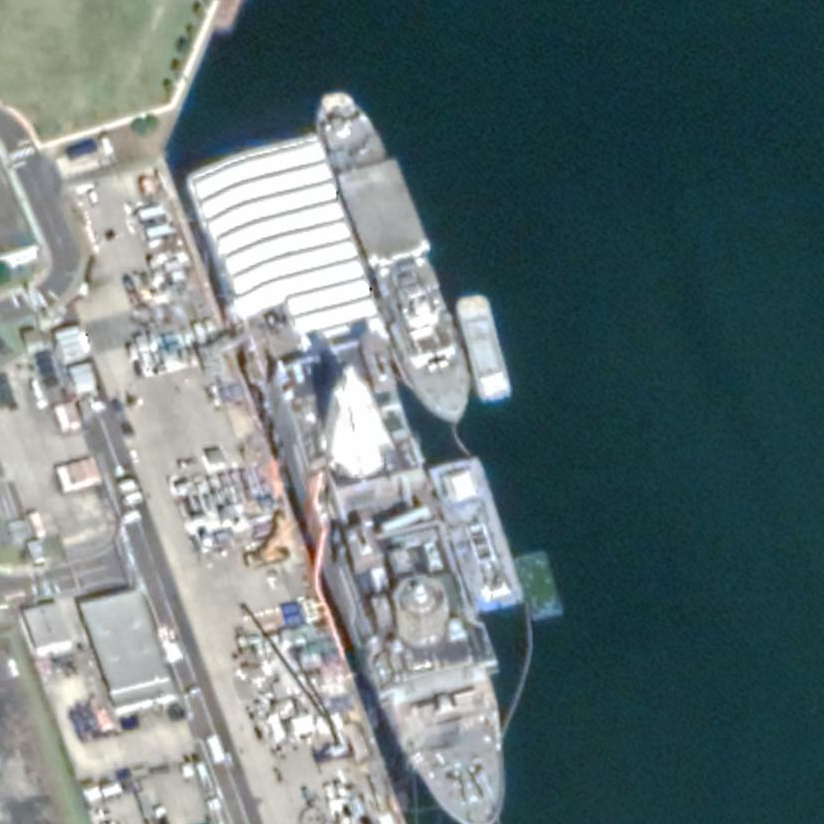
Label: San_Antonio-class_transport_dock